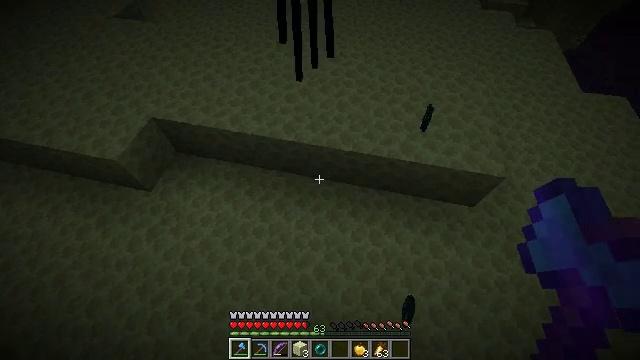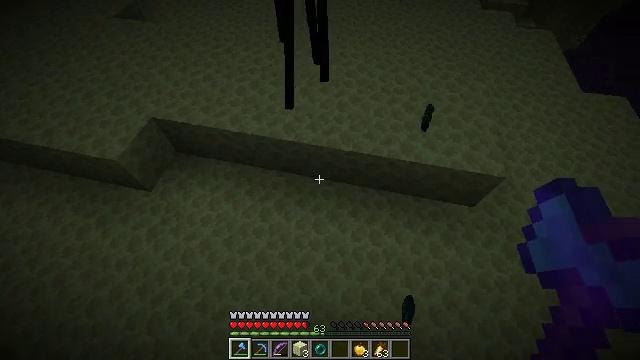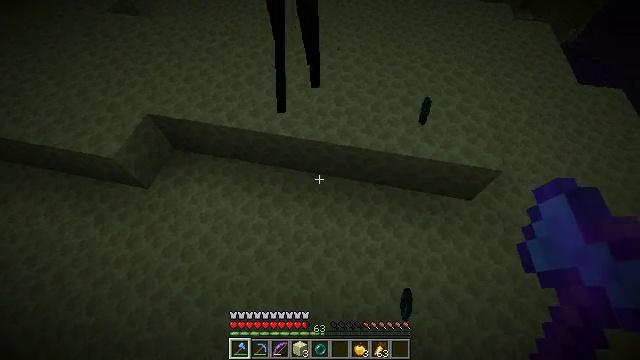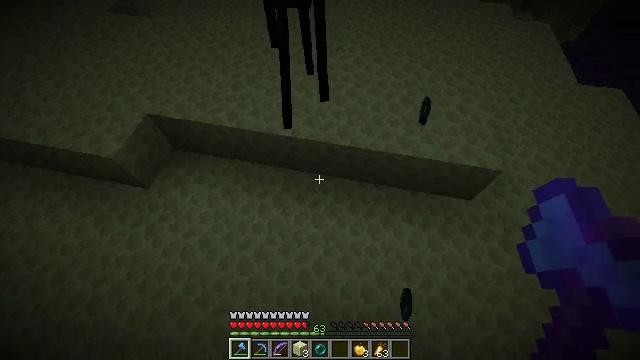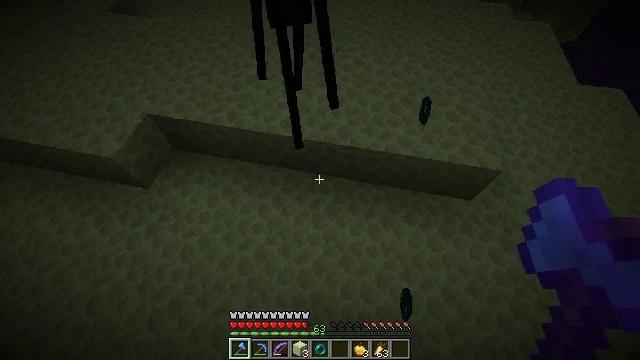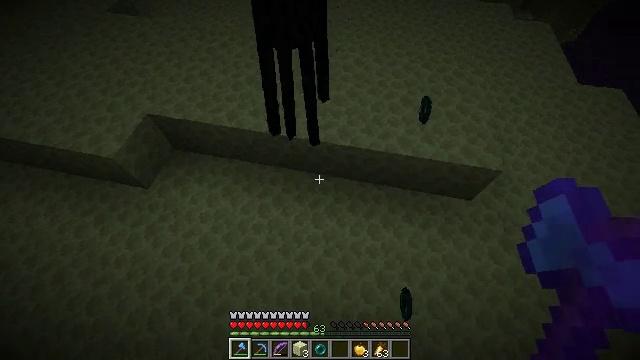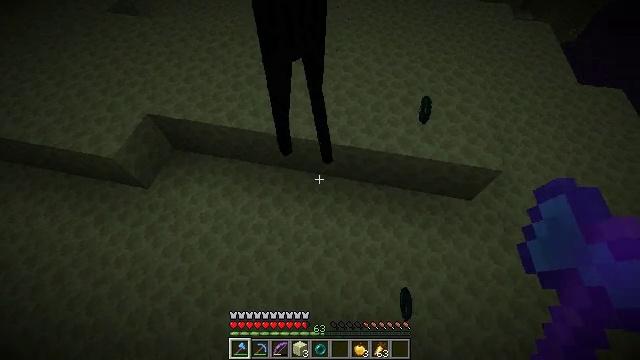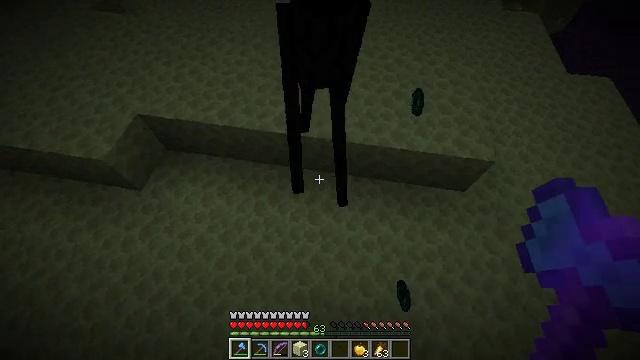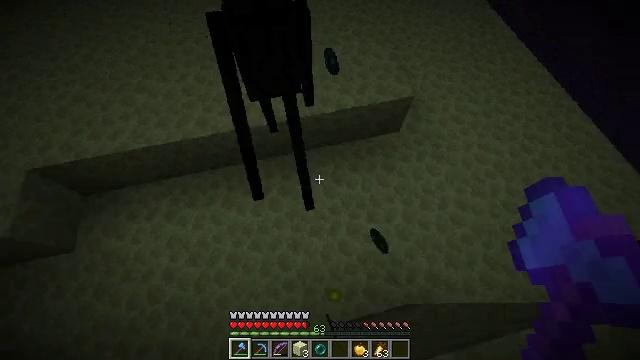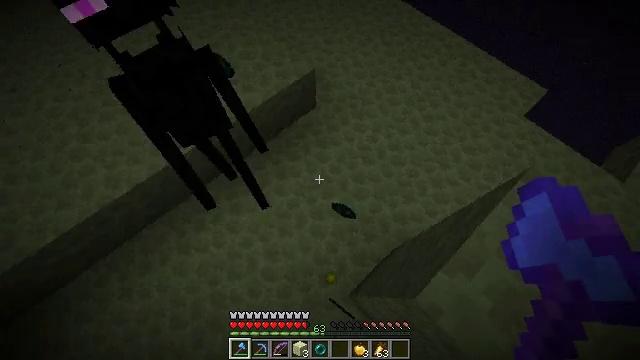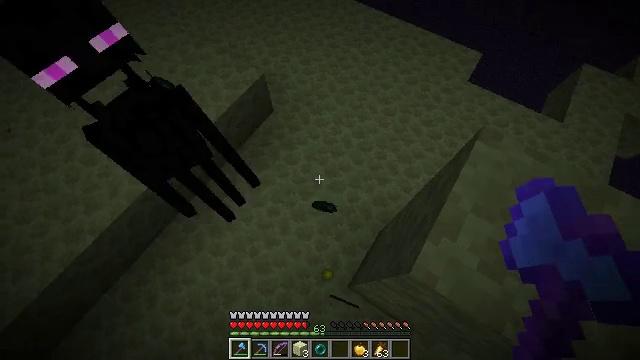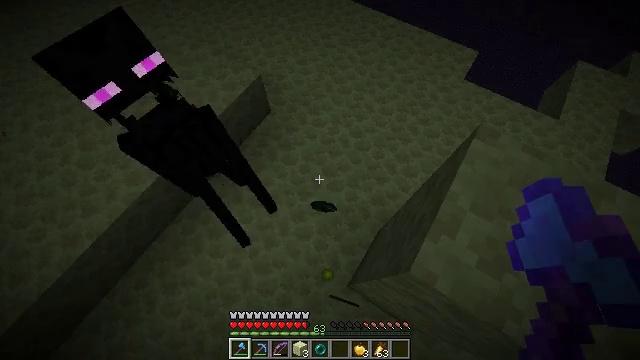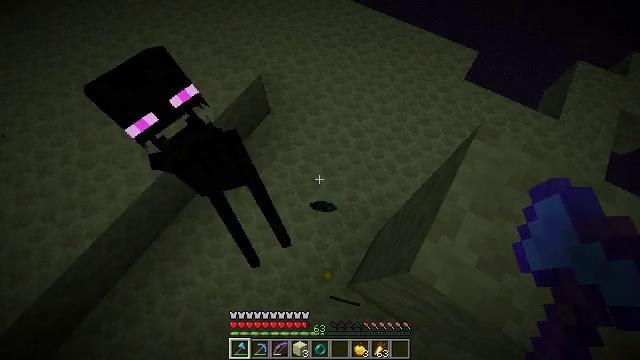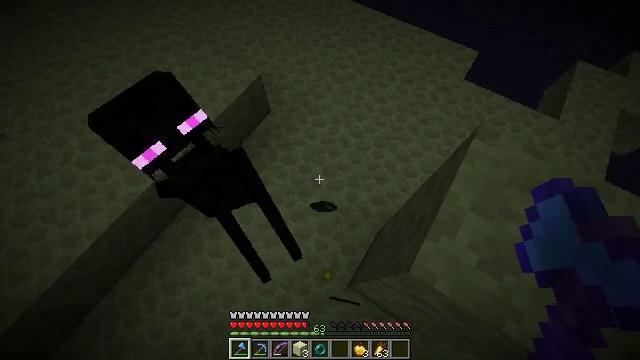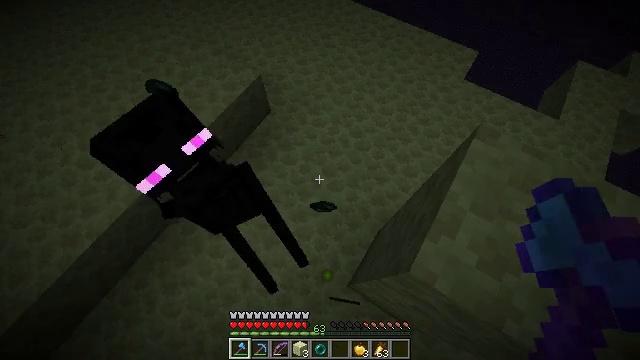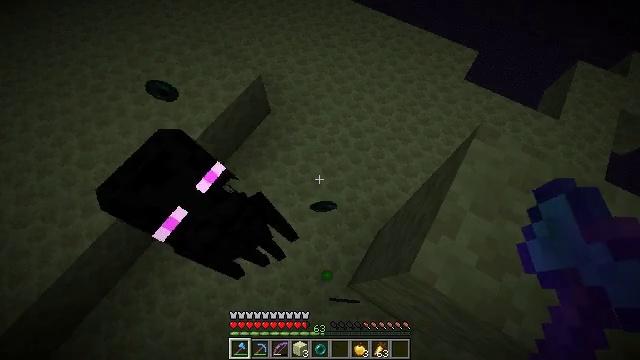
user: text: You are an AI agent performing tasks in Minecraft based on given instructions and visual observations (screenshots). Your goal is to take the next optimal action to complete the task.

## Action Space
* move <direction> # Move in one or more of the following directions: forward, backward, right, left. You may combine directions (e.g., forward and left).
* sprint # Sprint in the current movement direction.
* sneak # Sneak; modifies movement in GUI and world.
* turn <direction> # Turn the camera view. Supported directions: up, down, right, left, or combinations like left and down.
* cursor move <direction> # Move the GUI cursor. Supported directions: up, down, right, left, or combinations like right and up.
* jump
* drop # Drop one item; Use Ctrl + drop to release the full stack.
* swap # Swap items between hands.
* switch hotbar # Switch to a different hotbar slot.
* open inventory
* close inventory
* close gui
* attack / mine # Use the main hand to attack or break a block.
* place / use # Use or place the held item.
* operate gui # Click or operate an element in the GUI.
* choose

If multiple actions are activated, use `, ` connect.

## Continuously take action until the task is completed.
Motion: motion action
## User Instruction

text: Kill an enderman.
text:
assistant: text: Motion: sneak
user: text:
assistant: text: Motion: sneak, turn down
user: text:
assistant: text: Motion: sneak
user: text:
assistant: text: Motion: sneak
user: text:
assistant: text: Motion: sneak
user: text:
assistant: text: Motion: sneak
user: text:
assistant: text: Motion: sneak, turn right
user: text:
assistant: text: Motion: sneak, turn right and down
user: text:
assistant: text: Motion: sneak, turn right and down
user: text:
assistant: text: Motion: sneak, turn right
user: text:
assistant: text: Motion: sneak
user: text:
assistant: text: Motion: sneak
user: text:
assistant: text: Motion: sneak
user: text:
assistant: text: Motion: sneak
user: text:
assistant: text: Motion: sneak
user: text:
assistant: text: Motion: sneak
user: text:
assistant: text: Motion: sneak, turn left and up
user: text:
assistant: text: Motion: sneak, turn left, attack / mine
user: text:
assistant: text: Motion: sneak, turn left and up, attack / mine
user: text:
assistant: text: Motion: sneak, turn right and up, attack / mine
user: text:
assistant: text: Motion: sneak, turn right
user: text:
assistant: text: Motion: sneak, turn right and down
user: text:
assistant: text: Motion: sneak